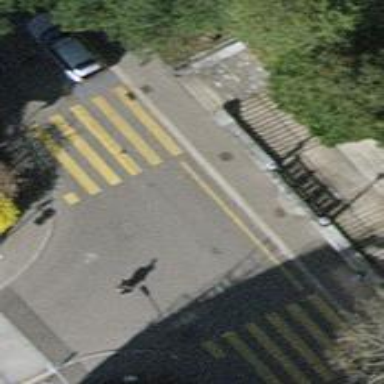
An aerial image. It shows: Residential road with asphalt surface. There are sidewalks on both sides and opposite cycleway.